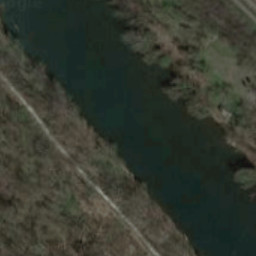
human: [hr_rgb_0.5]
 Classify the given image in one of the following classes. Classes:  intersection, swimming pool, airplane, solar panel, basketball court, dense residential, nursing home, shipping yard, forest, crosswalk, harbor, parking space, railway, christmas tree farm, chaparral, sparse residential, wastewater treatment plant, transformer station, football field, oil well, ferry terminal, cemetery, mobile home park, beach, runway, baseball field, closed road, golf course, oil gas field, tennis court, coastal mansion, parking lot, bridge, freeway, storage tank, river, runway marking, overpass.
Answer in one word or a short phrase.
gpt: river